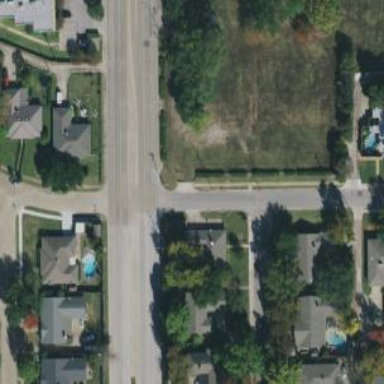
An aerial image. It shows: Secondary road.